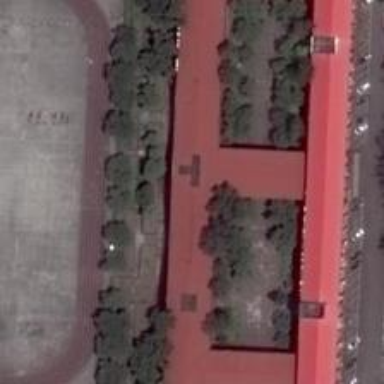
It is obvious that the building with red coulour is parallel with road the field aside .